Interaction volume radius: 5 \u00c5
Interaction volume height: 20 \u00c5
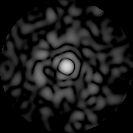
Disorder parameter: 0.8681